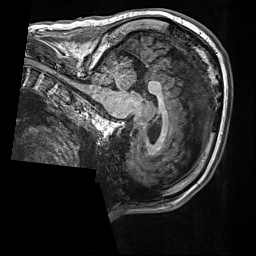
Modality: T1w
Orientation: sagittal
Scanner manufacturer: siemens
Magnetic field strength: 3 T
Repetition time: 2.5 s
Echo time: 0.00299 s